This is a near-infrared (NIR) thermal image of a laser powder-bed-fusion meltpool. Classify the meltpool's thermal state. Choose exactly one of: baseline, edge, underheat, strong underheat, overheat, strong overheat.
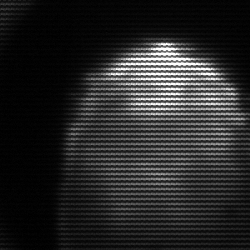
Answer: edge